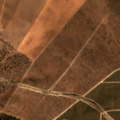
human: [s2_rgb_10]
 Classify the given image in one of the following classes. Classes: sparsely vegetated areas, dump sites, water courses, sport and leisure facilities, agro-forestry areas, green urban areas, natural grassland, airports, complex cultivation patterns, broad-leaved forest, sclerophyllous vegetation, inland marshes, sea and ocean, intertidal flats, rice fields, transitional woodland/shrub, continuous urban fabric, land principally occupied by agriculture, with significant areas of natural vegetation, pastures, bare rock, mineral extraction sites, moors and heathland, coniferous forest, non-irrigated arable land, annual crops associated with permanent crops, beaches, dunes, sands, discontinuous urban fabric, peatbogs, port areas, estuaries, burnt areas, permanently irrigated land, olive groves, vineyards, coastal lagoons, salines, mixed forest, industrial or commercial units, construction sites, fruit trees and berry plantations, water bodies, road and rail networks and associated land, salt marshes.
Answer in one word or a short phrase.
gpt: non-irrigated arable land, olive groves, agro-forestry areas, transitional woodland/shrub